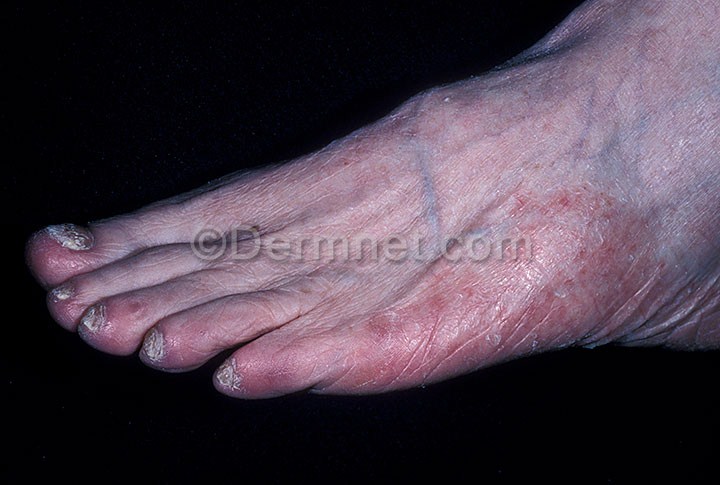
Disease: Tinea Ringworm Candidiasis and other Fungal Infections